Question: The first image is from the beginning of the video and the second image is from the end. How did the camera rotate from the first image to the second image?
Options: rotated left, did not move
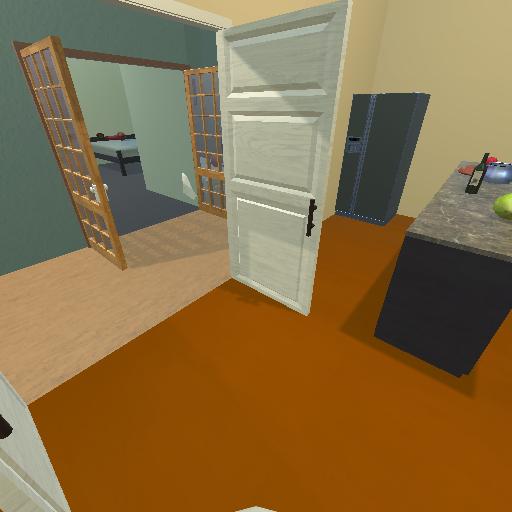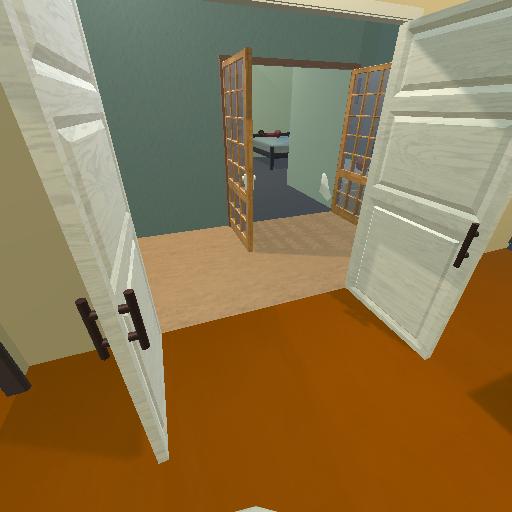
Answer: rotated left